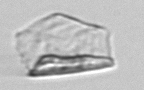
Label: detritus_transparent